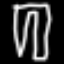
Label: pants